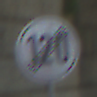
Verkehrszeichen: EndeGeschwindigkeit120
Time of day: Midday
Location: Outdoor (Urban)
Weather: Clear
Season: NotSpecified
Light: Natural